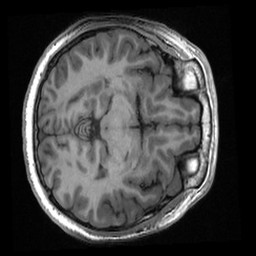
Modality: T1w
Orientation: axial
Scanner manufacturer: ge
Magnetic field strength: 3 T
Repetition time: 0.007664 s
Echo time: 0.002936 s